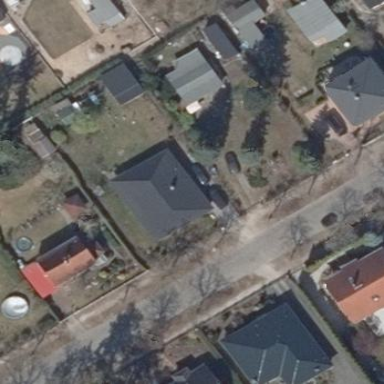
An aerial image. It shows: Detached building with hipped roof.